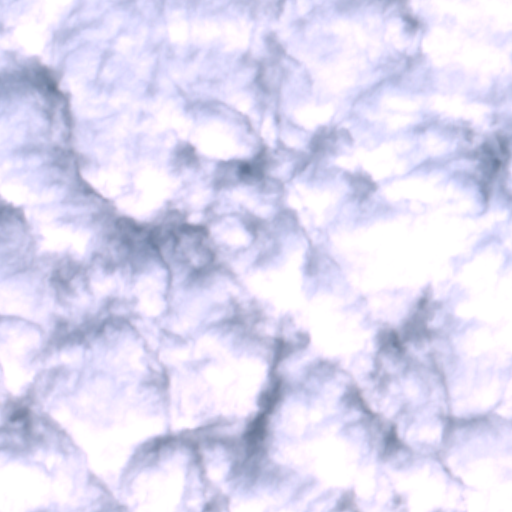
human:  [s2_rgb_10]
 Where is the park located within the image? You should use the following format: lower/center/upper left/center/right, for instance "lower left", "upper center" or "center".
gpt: The park is located in the center right of the image.
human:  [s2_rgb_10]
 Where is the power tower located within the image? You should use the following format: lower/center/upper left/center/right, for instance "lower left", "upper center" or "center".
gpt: The power tower is located in the lower left of the image.
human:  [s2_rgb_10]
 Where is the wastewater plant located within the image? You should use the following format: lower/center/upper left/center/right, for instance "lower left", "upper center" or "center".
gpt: The wastewater plant is located in the lower right of the image.
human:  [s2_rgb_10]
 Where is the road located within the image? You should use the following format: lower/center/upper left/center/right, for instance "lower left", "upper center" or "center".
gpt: There is no road in the image.